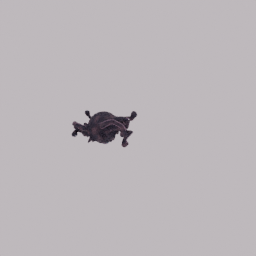
Label: animals